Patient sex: F
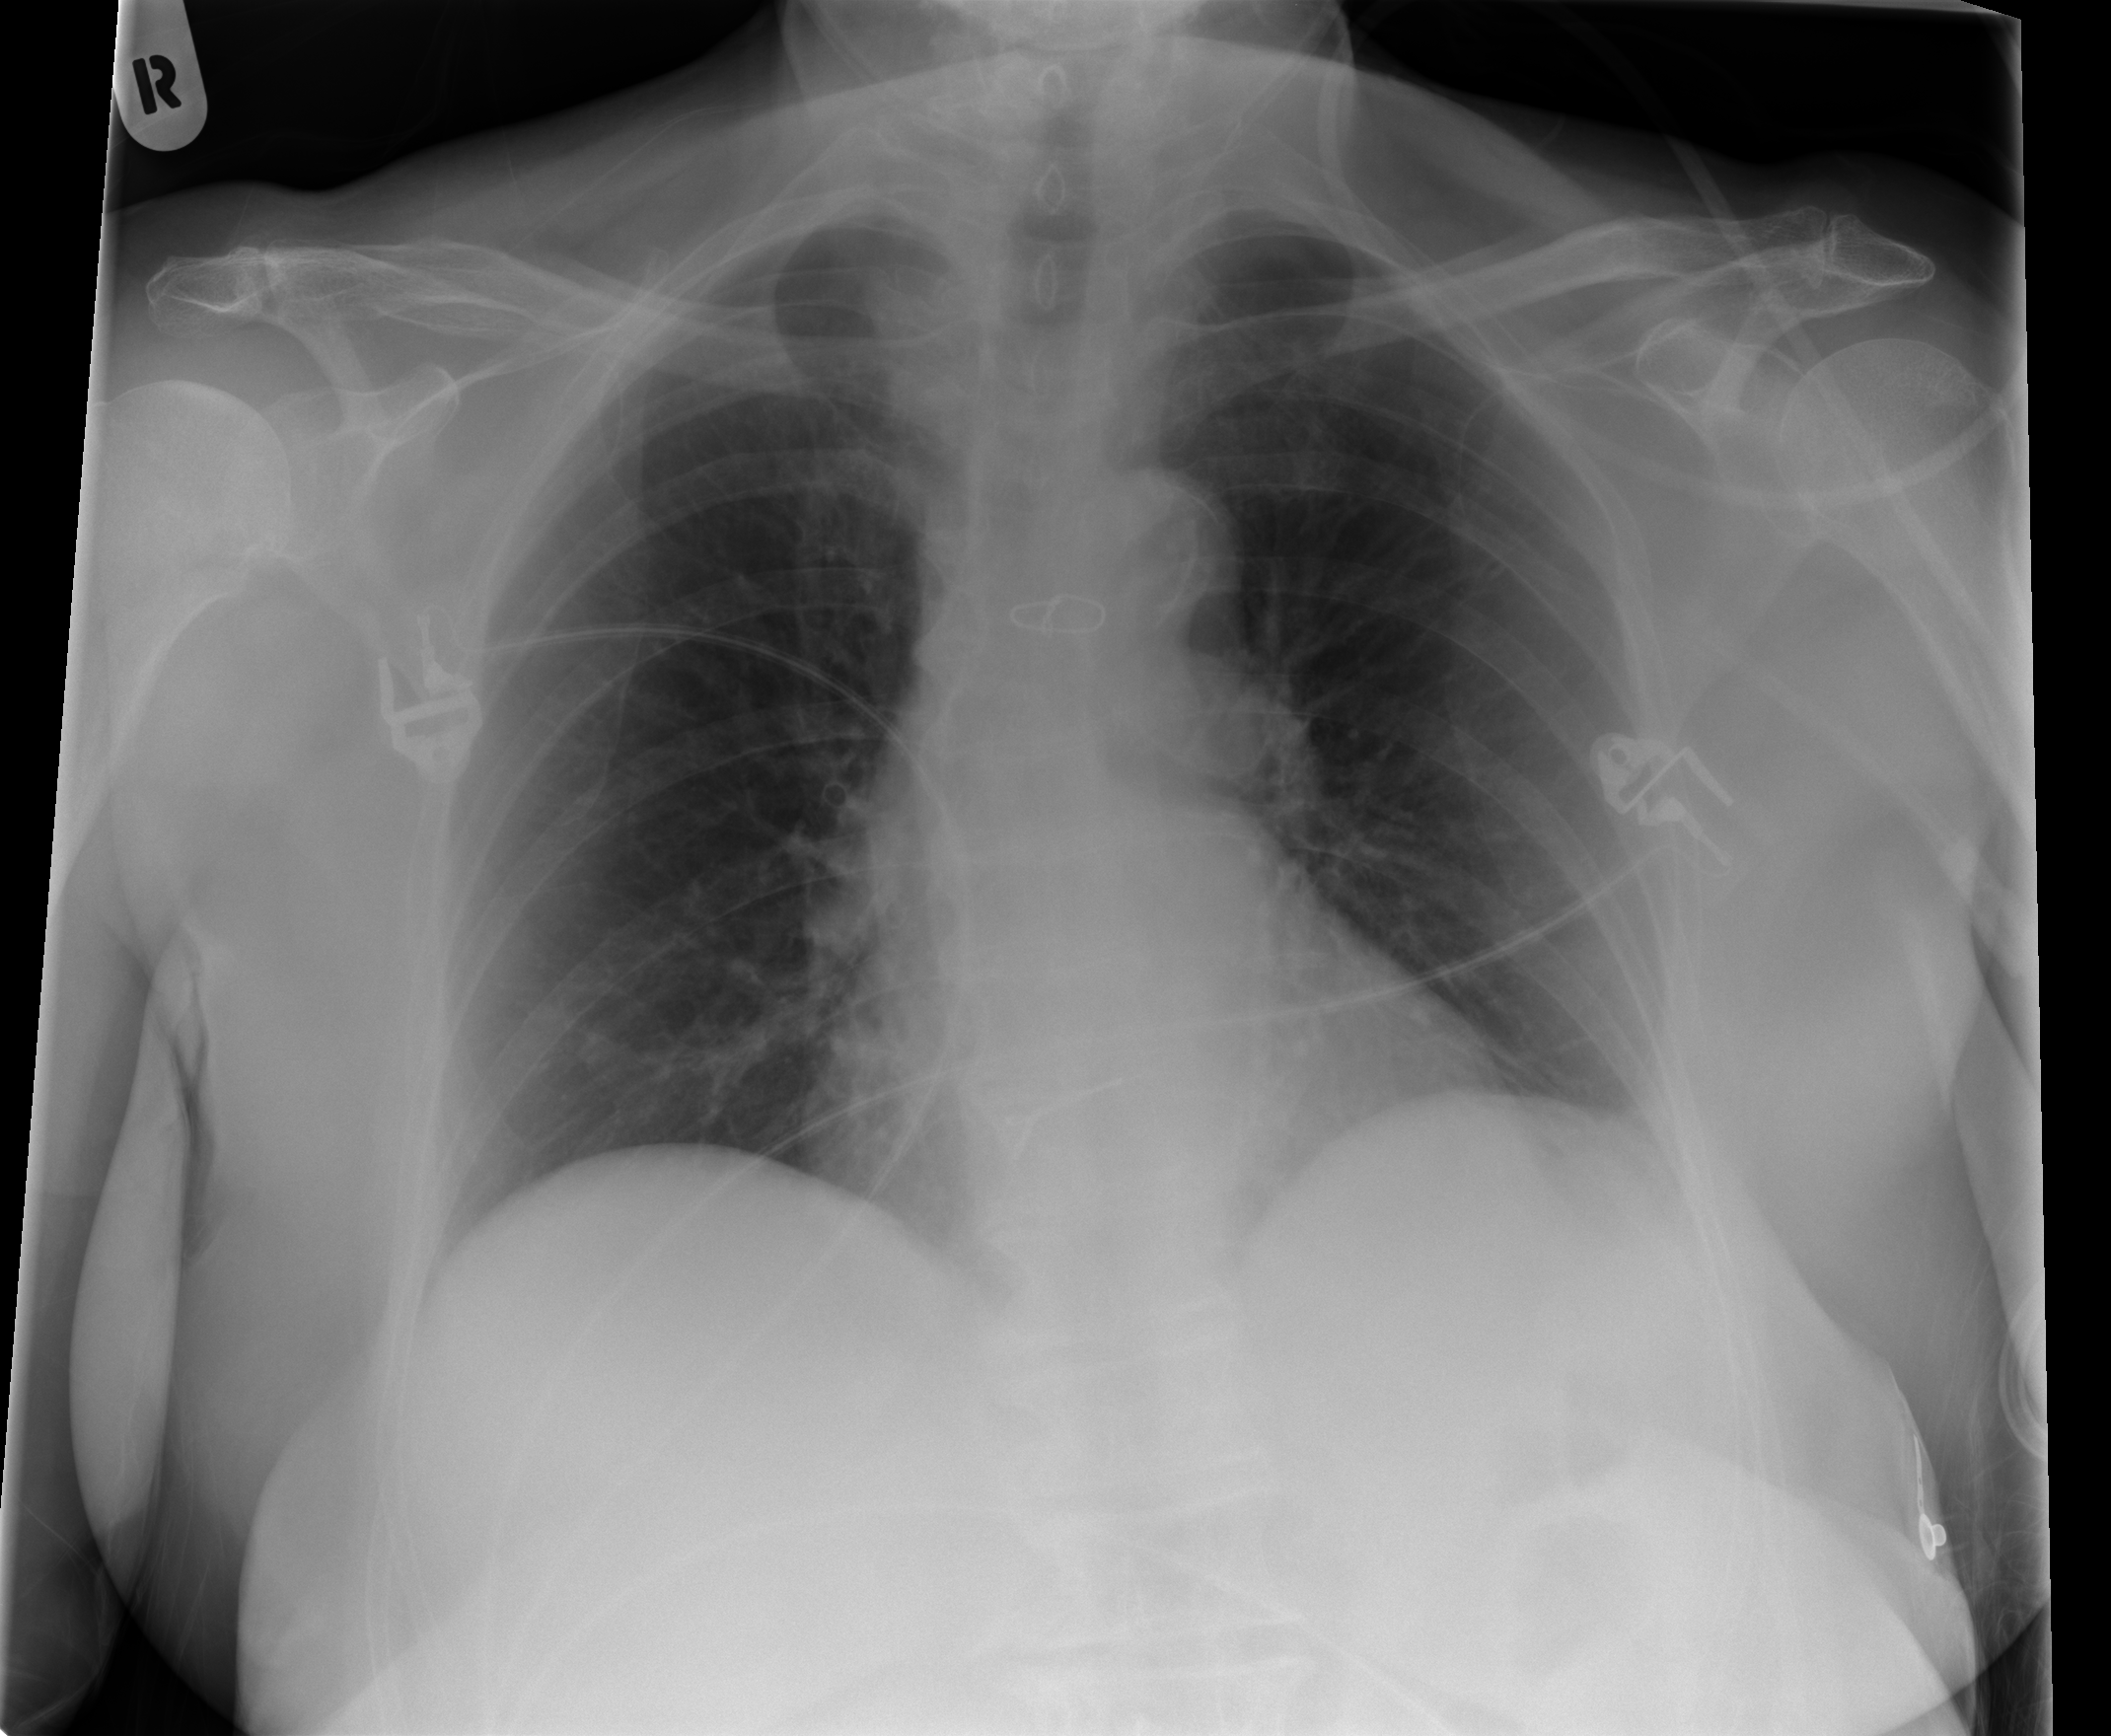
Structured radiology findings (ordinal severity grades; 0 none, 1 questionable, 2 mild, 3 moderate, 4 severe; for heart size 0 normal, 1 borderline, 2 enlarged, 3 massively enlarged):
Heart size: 2
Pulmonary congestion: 0
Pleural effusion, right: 0
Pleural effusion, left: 2
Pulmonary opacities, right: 0
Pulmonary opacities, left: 0
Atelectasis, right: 0
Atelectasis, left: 0